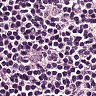
Metastatic tissue present: no